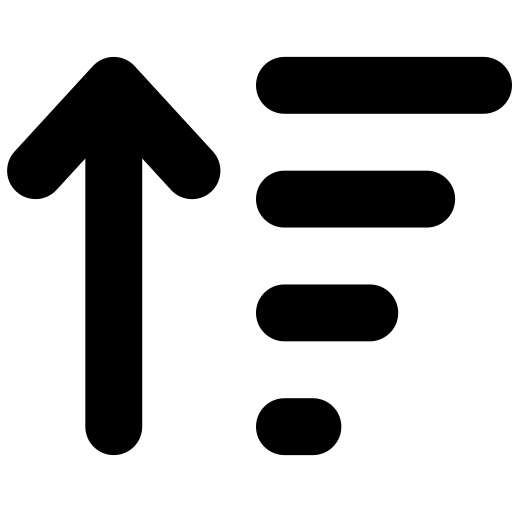
Tags: icon, FontAwesome, fa-icon, solid, arrow, up, wide, short